Field crop: maize
Growth stage: 2
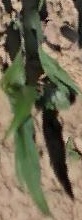
Species: maize